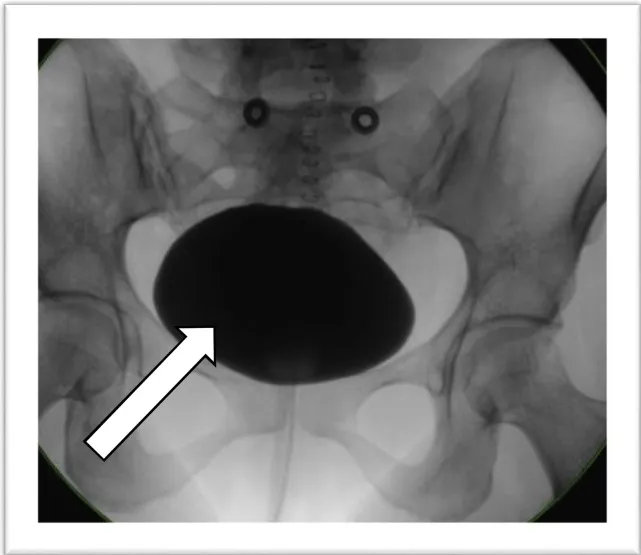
B: Postoperative cystogram demonstrating full bladder with no leakage.
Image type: radiology (x_ray)